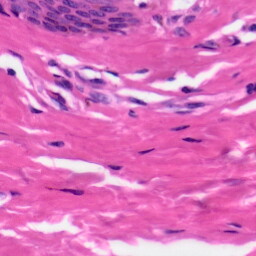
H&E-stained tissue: Skin